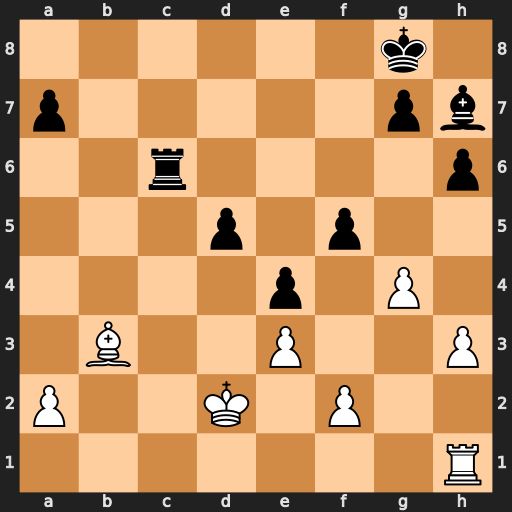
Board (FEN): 6k1/p5pb/2r4p/3p1p2/4p1P1/1B2P2P/P2K1P2/7R
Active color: w
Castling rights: -
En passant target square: -
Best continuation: Bxd5+ Kf8 Bxc6